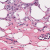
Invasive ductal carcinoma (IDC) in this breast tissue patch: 0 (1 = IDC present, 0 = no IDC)